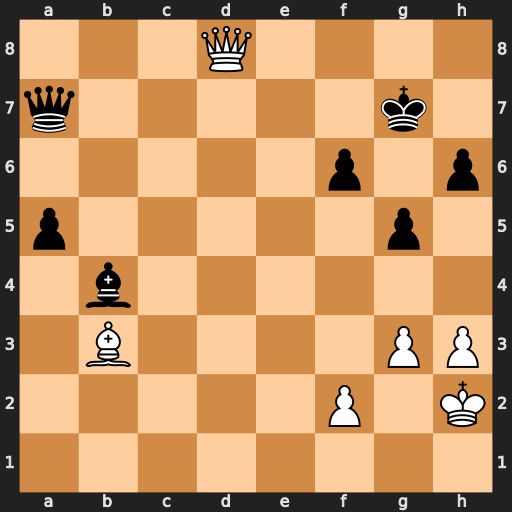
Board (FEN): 3Q4/q5k1/5p1p/p5p1/1b6/1B4PP/5P1K/8
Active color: w
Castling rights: -
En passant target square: -
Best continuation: Qg8#